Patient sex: F
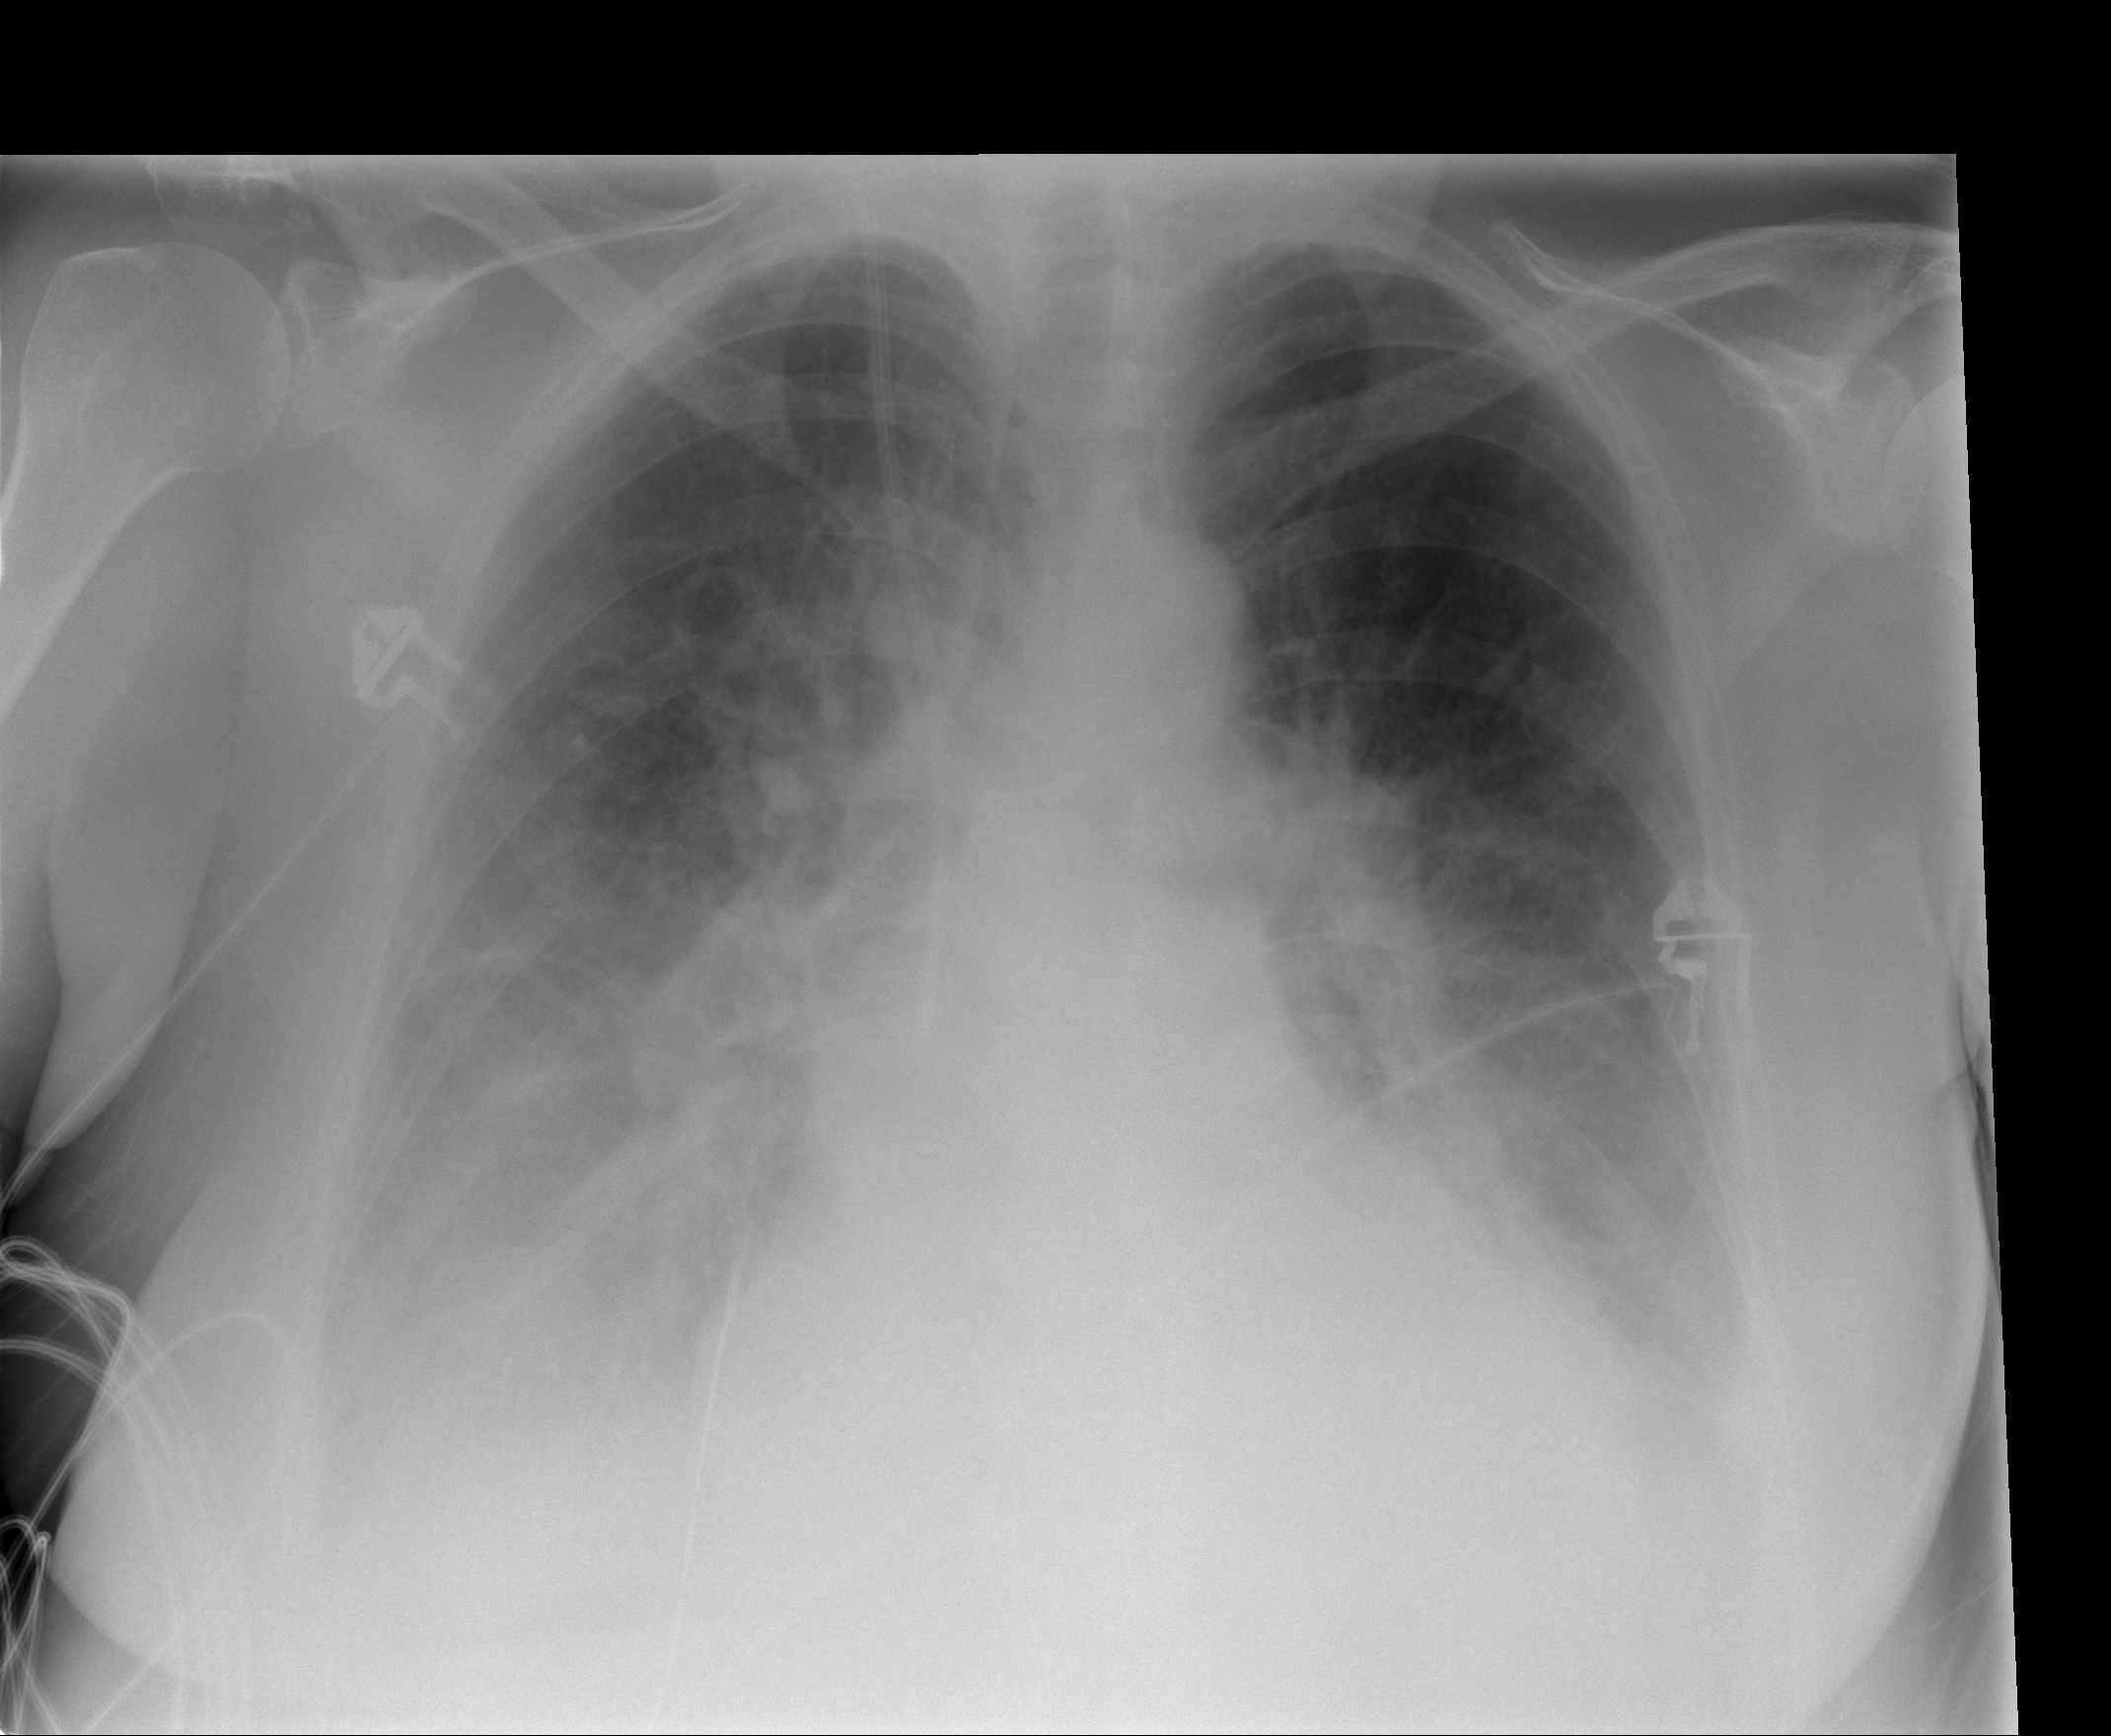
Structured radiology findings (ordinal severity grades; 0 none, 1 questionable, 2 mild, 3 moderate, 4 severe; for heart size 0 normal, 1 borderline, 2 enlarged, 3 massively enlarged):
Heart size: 2
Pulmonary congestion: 3
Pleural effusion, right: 3
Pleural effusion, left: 2
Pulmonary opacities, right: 2
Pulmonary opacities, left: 0
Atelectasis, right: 0
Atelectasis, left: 0